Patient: sex M, age 52
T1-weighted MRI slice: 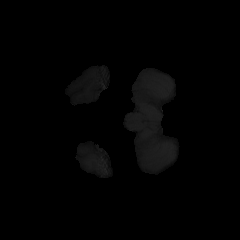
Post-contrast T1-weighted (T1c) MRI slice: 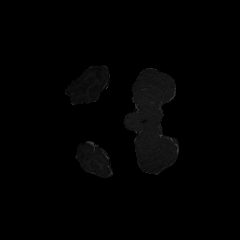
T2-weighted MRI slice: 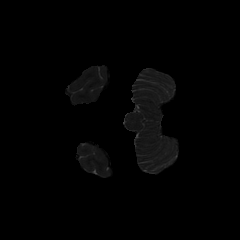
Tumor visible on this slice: no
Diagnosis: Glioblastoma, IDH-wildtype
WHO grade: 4